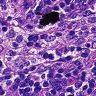
Metastatic tissue present: no